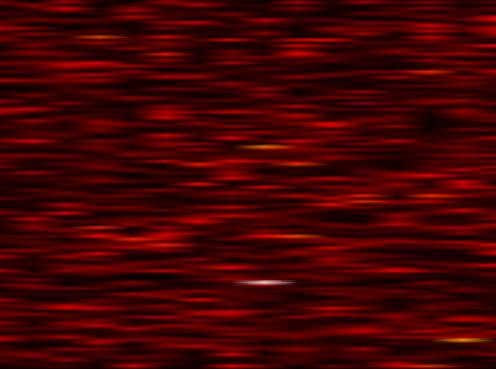
Label: WOLA